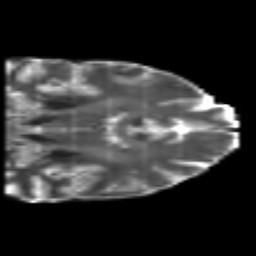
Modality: T2w
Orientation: coronal
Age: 32
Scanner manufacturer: philips
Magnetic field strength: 3 T
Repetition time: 8.6 s
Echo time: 0.127 s